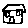
Label: house